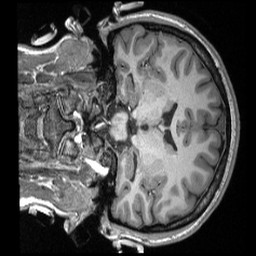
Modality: T1w
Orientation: coronal
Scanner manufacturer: siemens
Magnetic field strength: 3 T
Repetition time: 2.3 s
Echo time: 0.00308 s